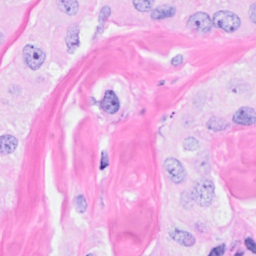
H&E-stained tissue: Breast